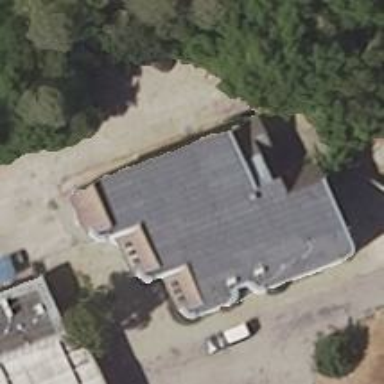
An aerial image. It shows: Restaurant.